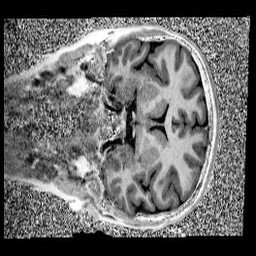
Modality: UNIT1
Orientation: coronal
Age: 11
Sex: male
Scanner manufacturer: siemens
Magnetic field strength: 3 T
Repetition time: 4 s
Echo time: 0.00299 s